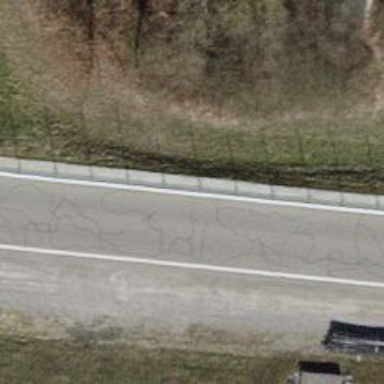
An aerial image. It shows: Grassy track with grade5 tracktype.